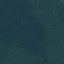
Label: Forest